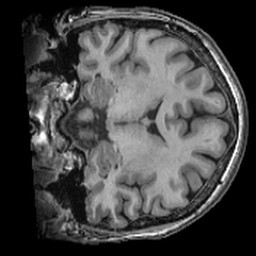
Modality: T1w
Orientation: coronal
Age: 44
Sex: female
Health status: ill
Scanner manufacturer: ge
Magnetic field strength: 3 T
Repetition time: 0.008164 s
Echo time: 0.003184 s